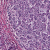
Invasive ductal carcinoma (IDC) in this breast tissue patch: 1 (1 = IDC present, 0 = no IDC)